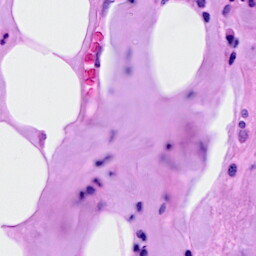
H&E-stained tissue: Breast